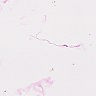
Metastatic tissue present: no